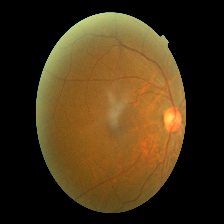
Diabetic retinopathy grade: Mild